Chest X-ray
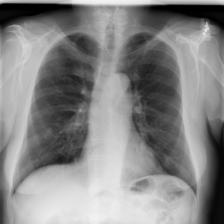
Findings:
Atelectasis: negative
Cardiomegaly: negative
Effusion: negative
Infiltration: negative
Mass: negative
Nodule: negative
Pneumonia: negative
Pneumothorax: negative
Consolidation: negative
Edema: negative
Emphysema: negative
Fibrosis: negative
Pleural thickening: negative
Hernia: negative